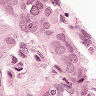
Metastatic tissue present: yes